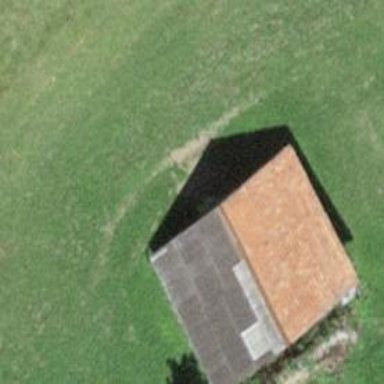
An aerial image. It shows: Rural barn.